Interaction volume radius: 10 \u00c5
Interaction volume height: 25 \u00c5
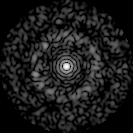
Disorder parameter: 0.8579